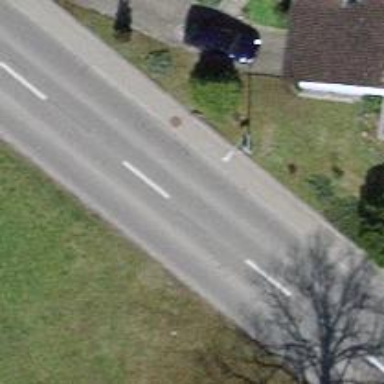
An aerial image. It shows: Public transport stop position.